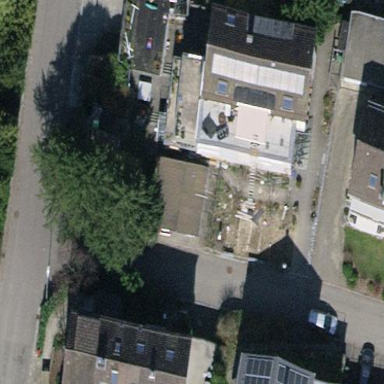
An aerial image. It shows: Building with tile roof.